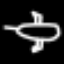
Label: airplane